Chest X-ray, PA view. Patient: 52 years old, sex F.
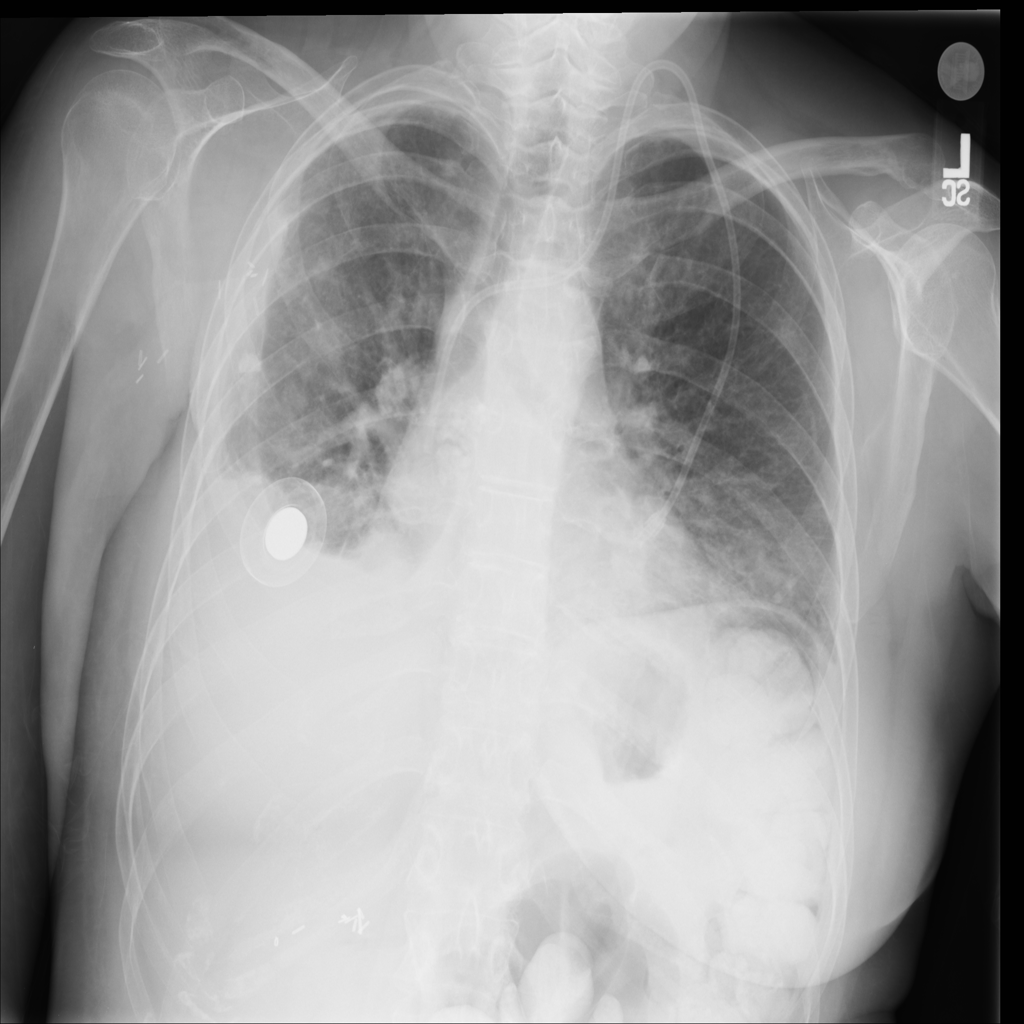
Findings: Effusion